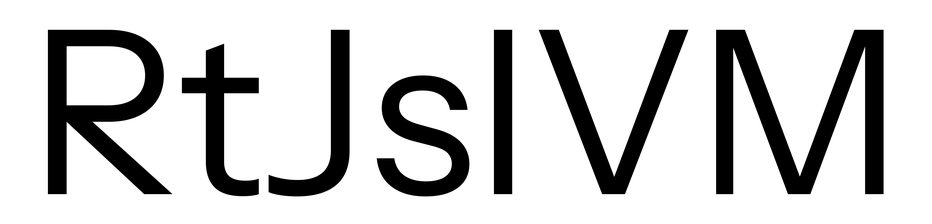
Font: InstrumentSans_Regular